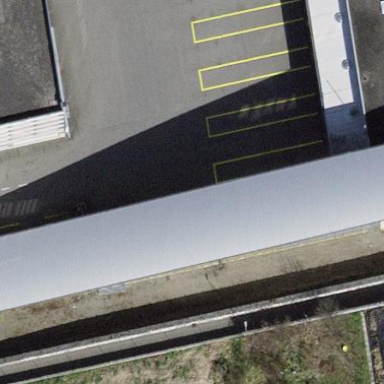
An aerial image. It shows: View of roof of building.